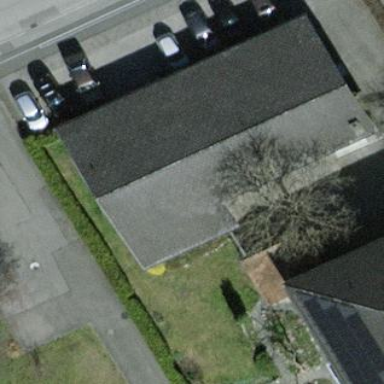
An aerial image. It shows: Building.